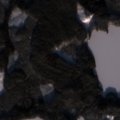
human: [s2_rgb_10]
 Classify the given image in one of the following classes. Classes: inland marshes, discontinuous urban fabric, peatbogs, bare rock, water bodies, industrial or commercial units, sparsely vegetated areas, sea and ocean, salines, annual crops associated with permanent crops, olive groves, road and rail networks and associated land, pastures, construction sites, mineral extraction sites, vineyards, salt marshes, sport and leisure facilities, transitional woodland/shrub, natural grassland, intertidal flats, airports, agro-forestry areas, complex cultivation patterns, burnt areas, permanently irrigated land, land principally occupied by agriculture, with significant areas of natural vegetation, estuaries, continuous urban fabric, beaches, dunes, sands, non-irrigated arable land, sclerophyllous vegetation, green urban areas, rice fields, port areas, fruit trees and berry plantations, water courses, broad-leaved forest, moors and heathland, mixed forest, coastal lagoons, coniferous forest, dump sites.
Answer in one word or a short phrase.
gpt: coniferous forest, mixed forest, water bodies